Question: I'm writing a standalone windows AIR app and using
'''
contextView.stage.align = StageAlign.TOP;
contextView.stage.displayState = StageDisplayState.FULL_SCREEN_INTERACTIVE;
contextView.stage.scaleMode = StageScaleMode.SHOW_ALL;
'''
Which will scale my app to full screen and show the entire app with no cropping, however may leave borders on the left and right. Which it does
I'm wondering if there is a way to remove or at least set the color of those borders, they are currently white. Its a big wide 2" section on the left only in my case.
So I found out how to change the color of it, by doing a backgroundColor="#f3f3f3" on
See attached image below

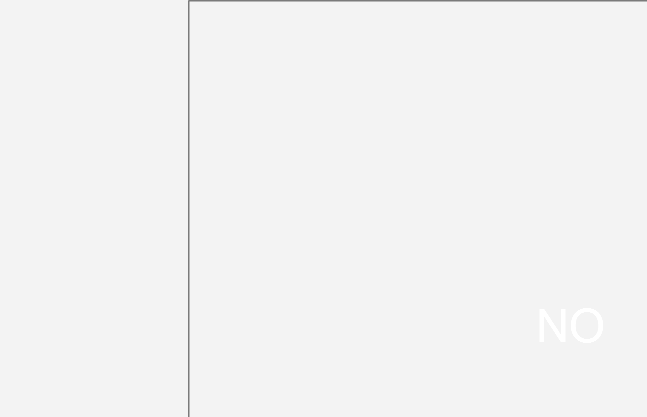
Answer: Turns out the skin for the panel had a border. I changed it to only display in normal state and thus gone in other states. This was done by setting the state to include in,
'''
<s:Rect id="backgroundRect" left="0" right="0" top="0" bottom="0" includeIn="normal">
<s:stroke>
<s:SolidColorStroke color="0" alpha="0.50" weight="1" />
</s:stroke>
<s:fill>
<s:SolidColor color="0xf3f3f3"/>
</s:fill>
</s:Rect>
'''